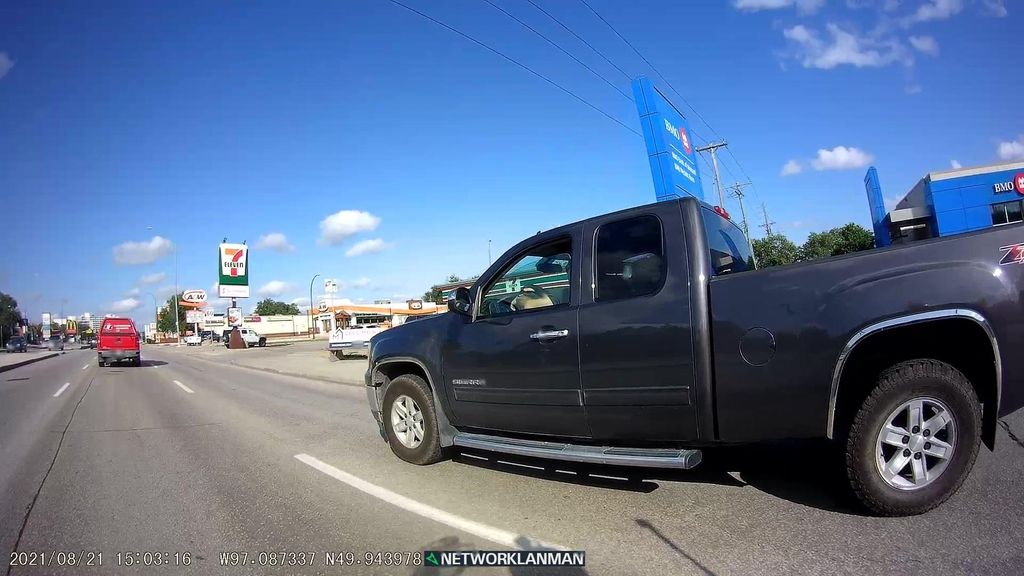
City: winnipeg